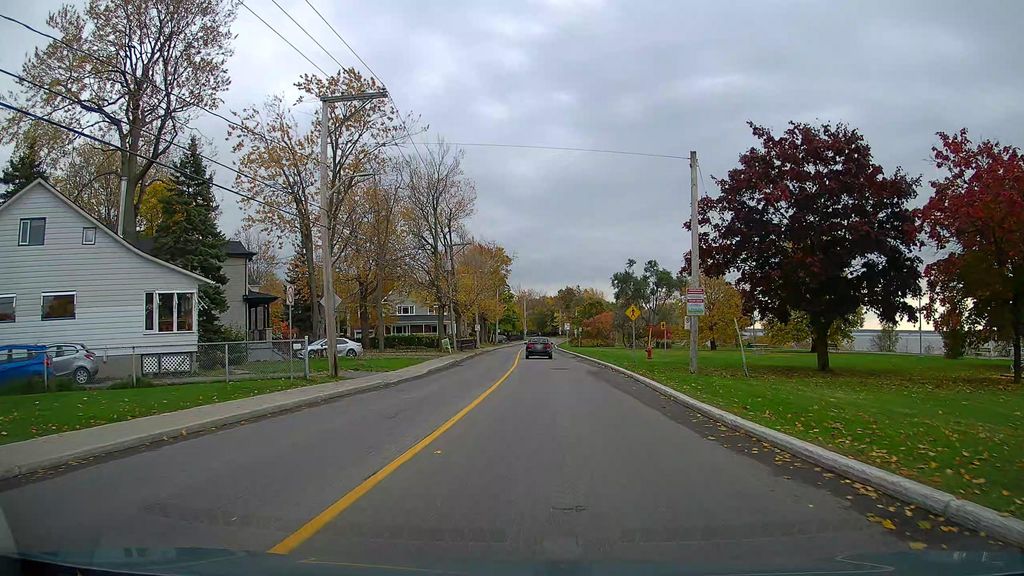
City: montreal